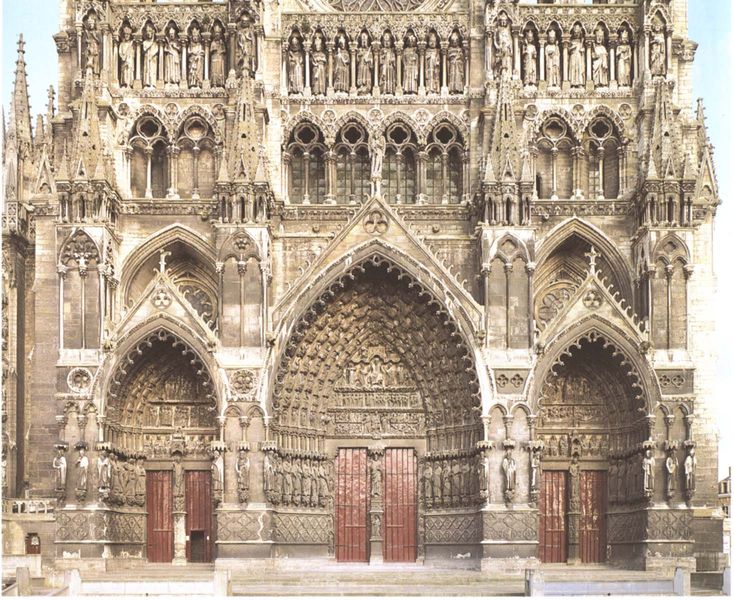
Titel: Westfassade der Kathedrale zu Amiens
Standort: Amiens, Kathedrale (EU - F)
Schlagwörter: holz, tür, stein, kirche, gotik, fassade, detail, stufen, tor, foto, fotografie, eingang, dom, kathedrale, photo, portal, gotisch, spitzbogen, maßwerk, tympanon, köln, kirchentor